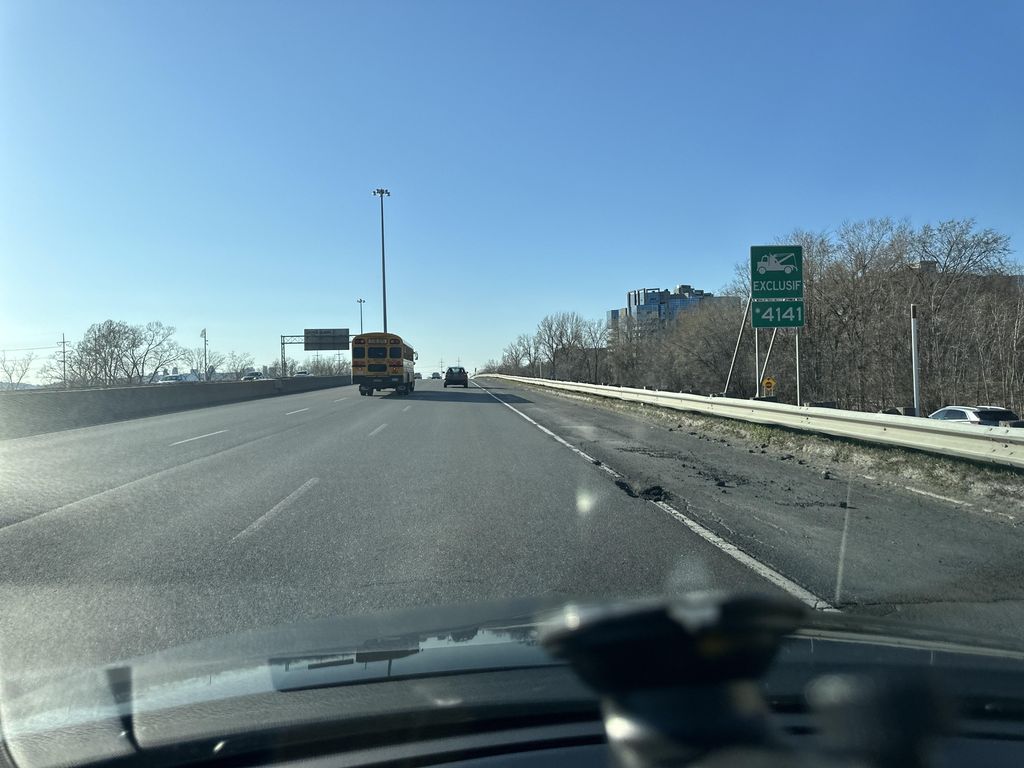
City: montreal